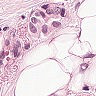
Metastatic tissue present: yes